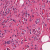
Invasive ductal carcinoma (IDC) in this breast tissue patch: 0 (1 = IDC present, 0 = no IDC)